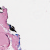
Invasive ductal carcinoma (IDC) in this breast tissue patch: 0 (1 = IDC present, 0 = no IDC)